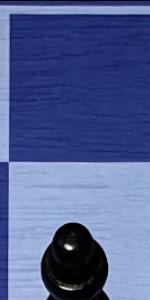
Label: Empty